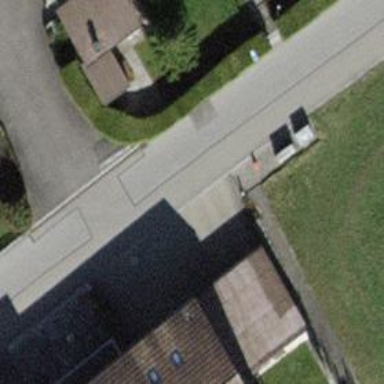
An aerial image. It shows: Residential road.